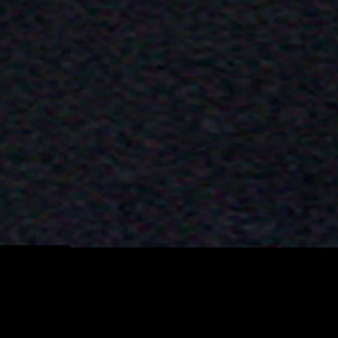
Label: other